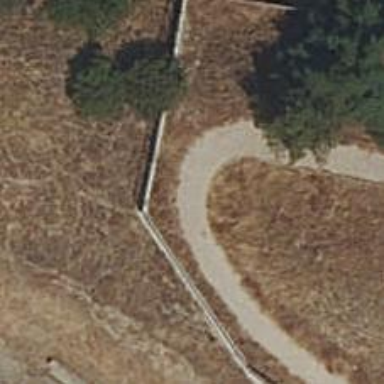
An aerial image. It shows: Paved path.